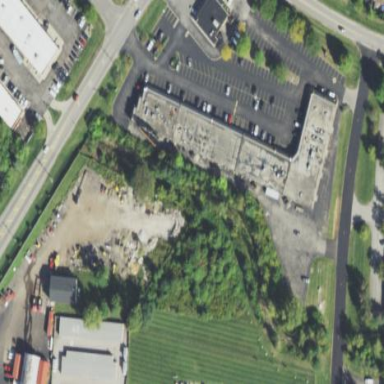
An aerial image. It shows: Retail building.